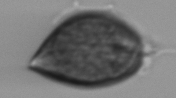
Label: Prorocentrum_micans